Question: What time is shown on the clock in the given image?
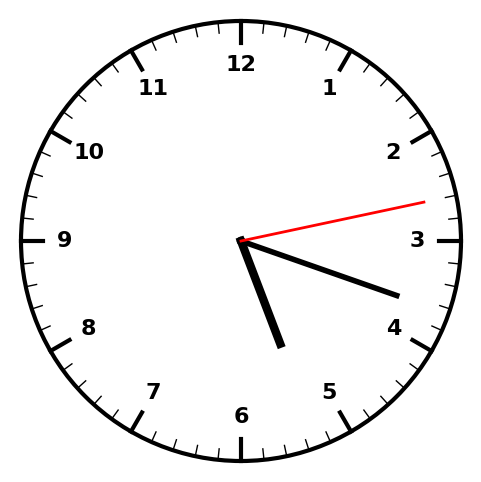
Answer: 05:18:13